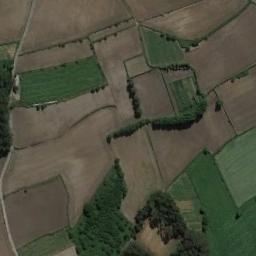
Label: terrace